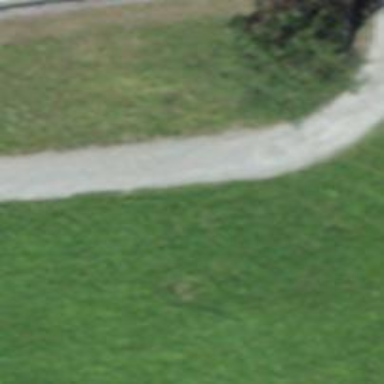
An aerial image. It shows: Gravel track with grade 2 tracktype.